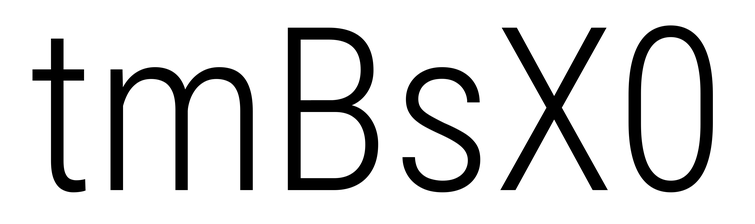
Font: Roboto_Condensed_Light